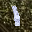
Label: 1